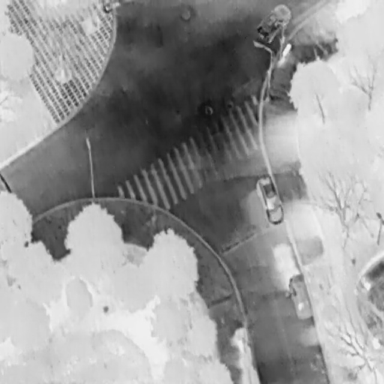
There are three Cars in the infrared image.